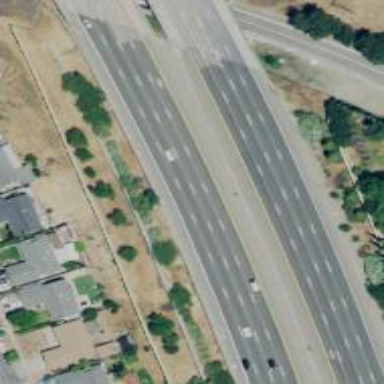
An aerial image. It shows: Motorway.